Field crop: tomato
Growth stage: 2
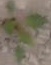
Species: solanum